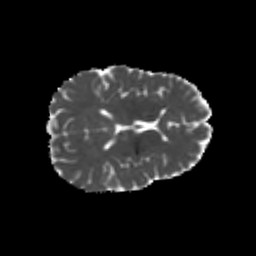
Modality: MD
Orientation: axial
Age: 23
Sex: female
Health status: healthy
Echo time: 0.074 s